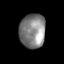
Tissue: skin
Cell type: Epithelial cells
Senescence score: 0.2031
Nuclear area (px): 865
Mean DAPI intensity: 130.898